Field crop: tomato
Growth stage: 1
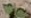
Species: solanum